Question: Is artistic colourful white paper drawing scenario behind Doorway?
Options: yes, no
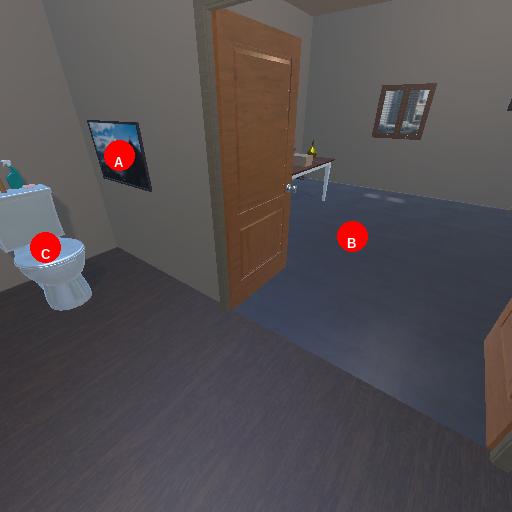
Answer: yes